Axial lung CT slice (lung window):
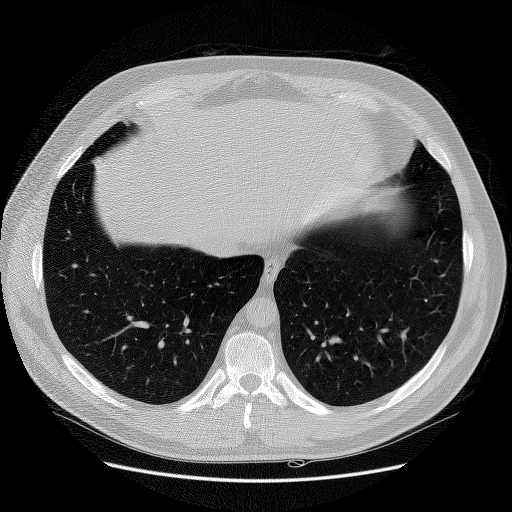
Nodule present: no